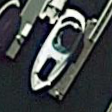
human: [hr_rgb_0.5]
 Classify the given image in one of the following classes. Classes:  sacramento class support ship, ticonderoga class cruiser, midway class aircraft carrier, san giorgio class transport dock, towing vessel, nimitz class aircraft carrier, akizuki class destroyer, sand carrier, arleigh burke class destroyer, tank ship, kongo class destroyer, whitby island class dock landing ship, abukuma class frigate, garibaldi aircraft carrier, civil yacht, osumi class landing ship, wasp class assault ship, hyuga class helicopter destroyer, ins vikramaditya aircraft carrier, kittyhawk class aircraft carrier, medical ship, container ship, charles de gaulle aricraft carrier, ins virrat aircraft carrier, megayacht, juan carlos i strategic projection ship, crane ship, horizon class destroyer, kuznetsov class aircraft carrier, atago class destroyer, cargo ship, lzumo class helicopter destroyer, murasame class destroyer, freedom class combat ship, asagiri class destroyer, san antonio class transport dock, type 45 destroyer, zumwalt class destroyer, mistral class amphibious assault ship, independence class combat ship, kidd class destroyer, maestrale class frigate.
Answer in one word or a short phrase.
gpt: Civil yacht